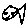
Label: fish